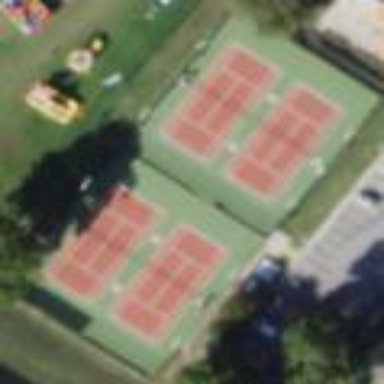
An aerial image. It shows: Tennis court on pitch.